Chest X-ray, PA view. Patient: 30 years old, sex F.
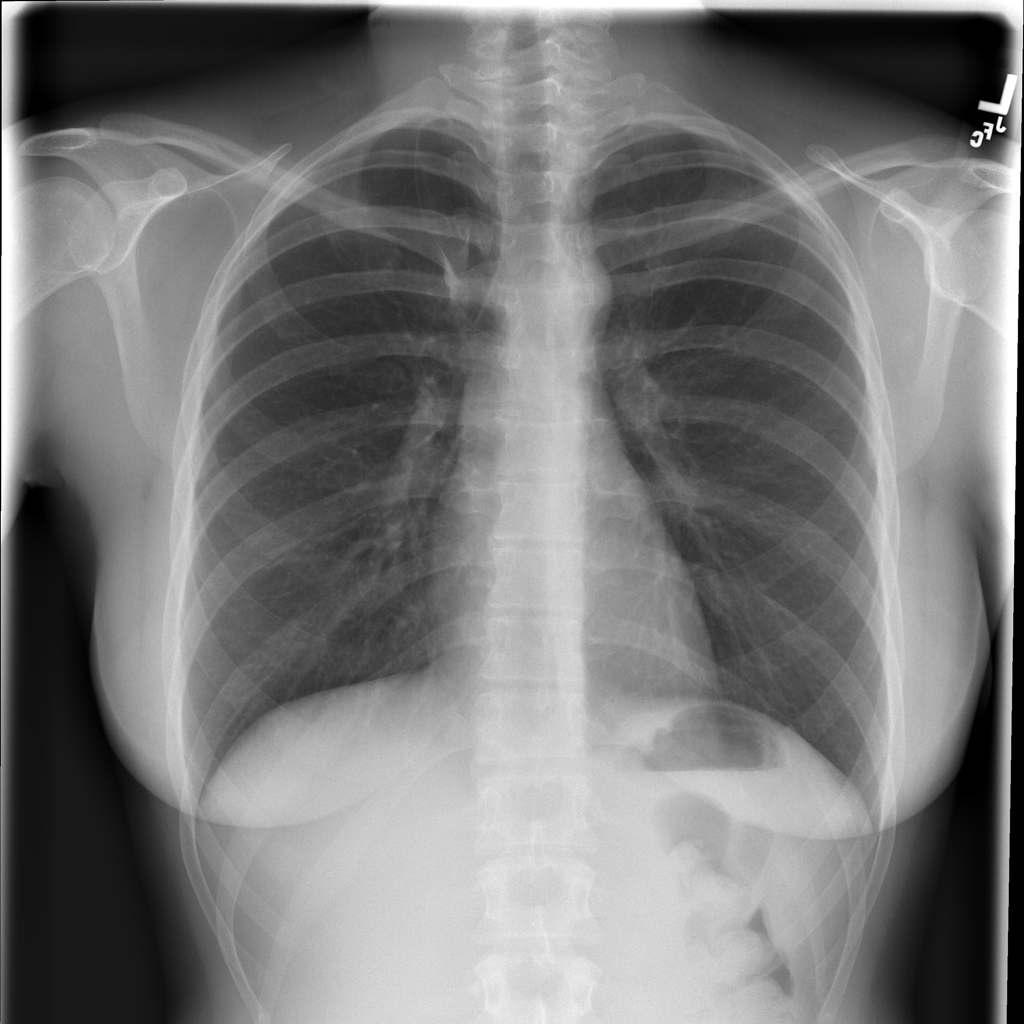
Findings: No Finding